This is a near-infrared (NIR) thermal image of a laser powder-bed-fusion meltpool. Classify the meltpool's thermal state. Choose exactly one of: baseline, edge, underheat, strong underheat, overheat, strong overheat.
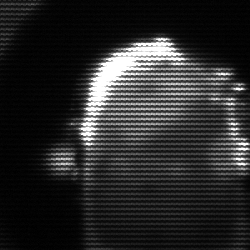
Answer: baseline